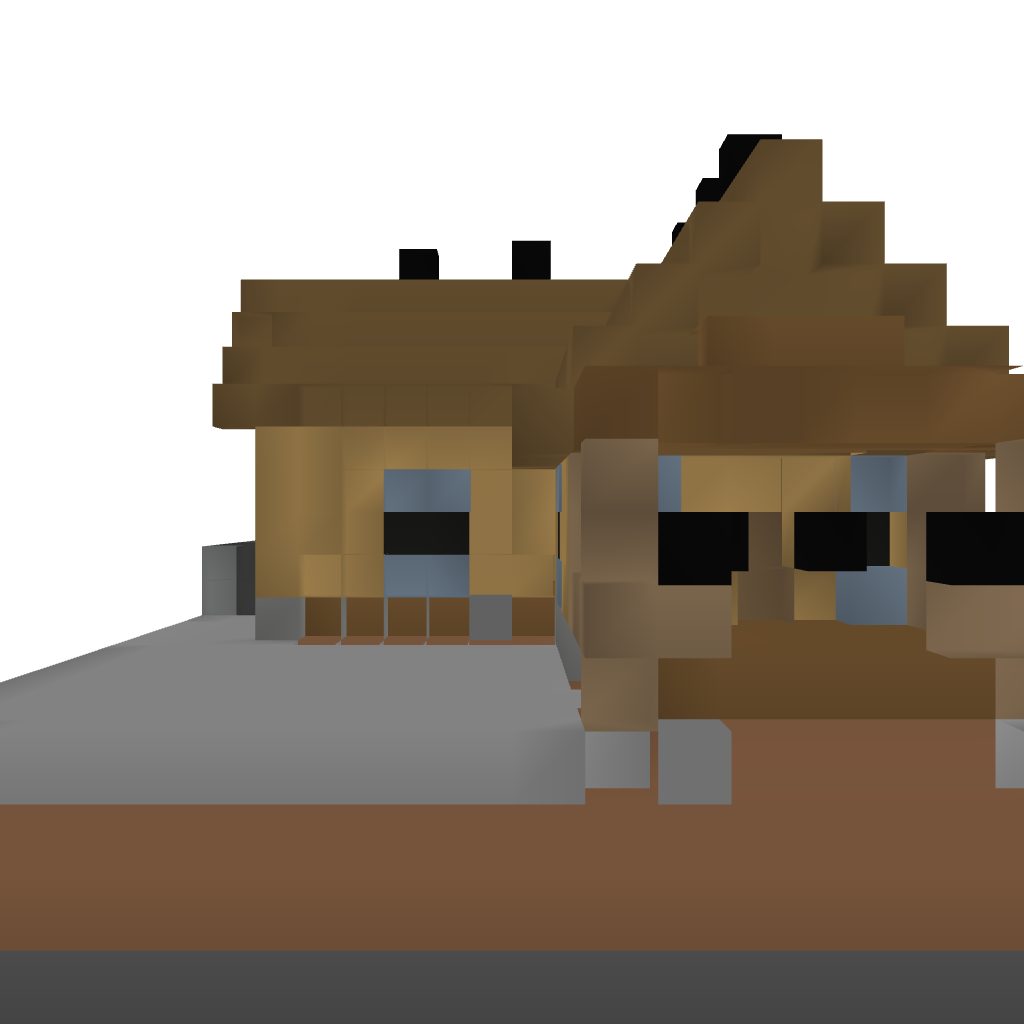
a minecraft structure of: Wood House